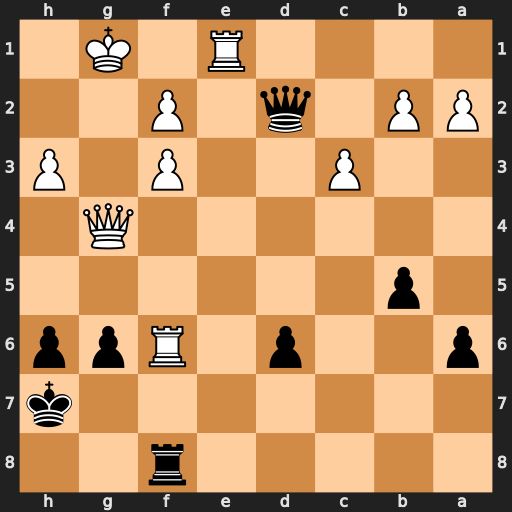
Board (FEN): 5r2/7k/p2p1Rpp/1p6/6Q1/2P2P1P/PP1q1P2/4R1K1
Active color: b
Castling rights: -
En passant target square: -
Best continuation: Qxe1+ Kg2 Rxf6